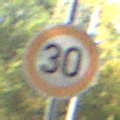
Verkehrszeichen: Geschwindigkeit30
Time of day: MorningAfternoon
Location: Outdoor (Suburban)
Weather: Clear
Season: NotSpecified
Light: Natural